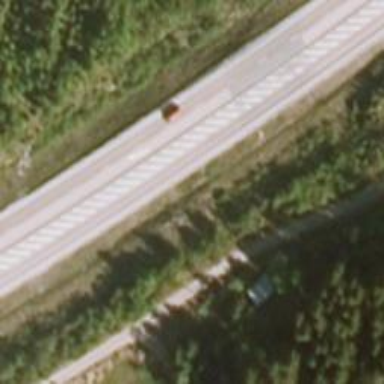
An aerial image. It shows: Asphalt trunk highway.